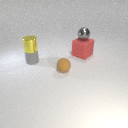
small gray rubber cylinder in front of large red rubber cube